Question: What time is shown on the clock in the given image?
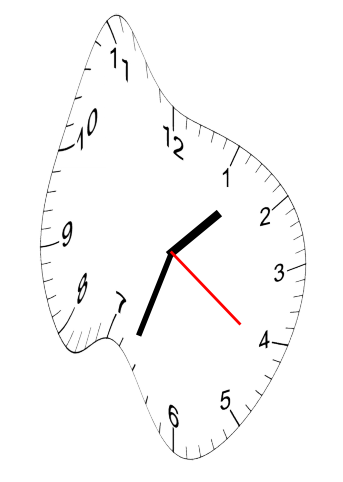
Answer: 01:33:21